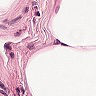
Metastatic tissue present: no